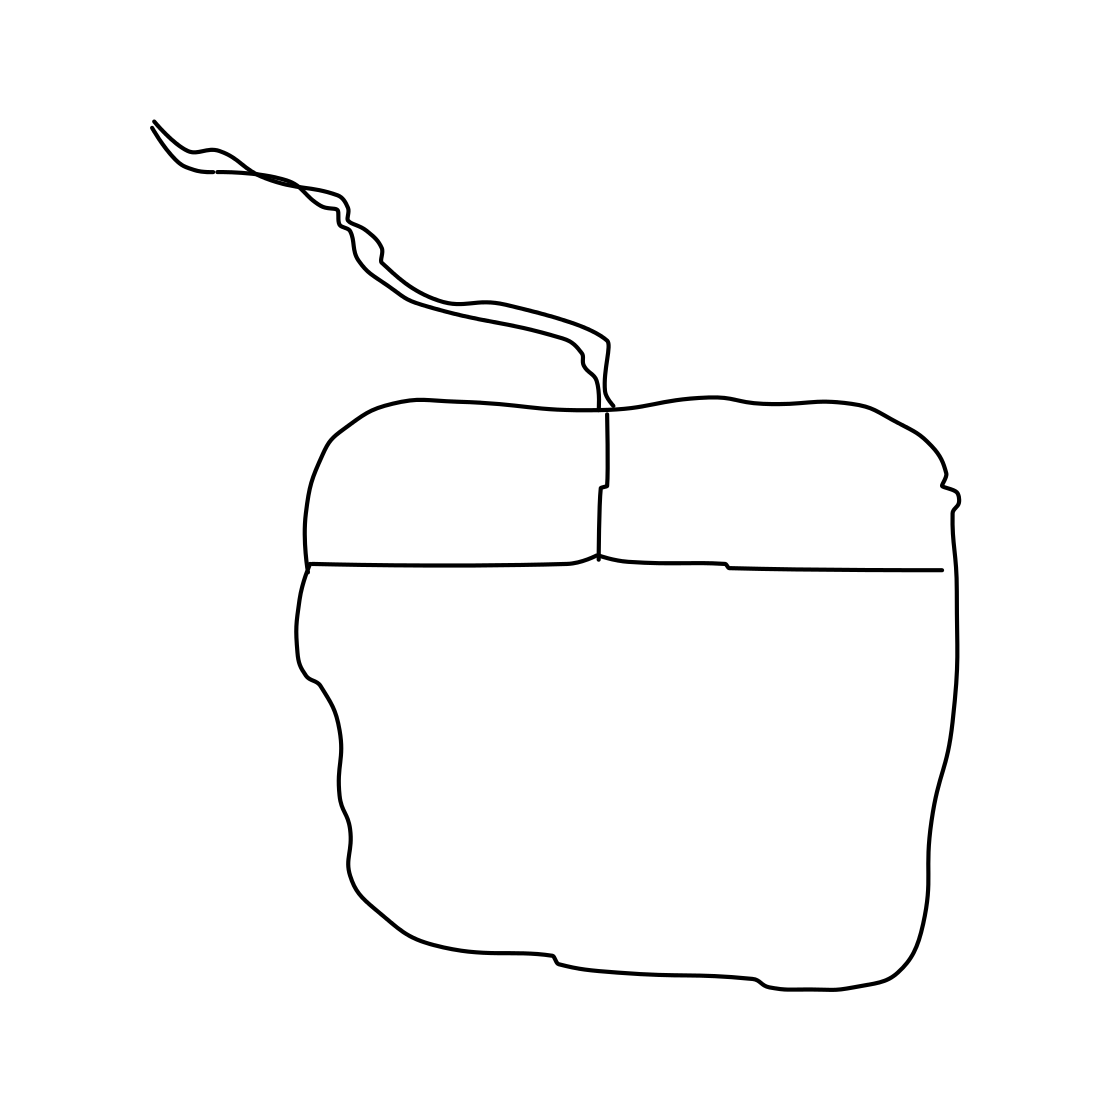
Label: computer-mouse